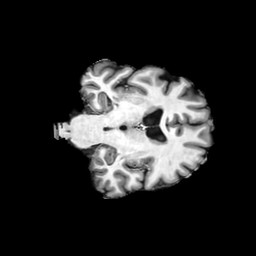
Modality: T1w
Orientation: coronal
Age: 60
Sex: male
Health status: ill